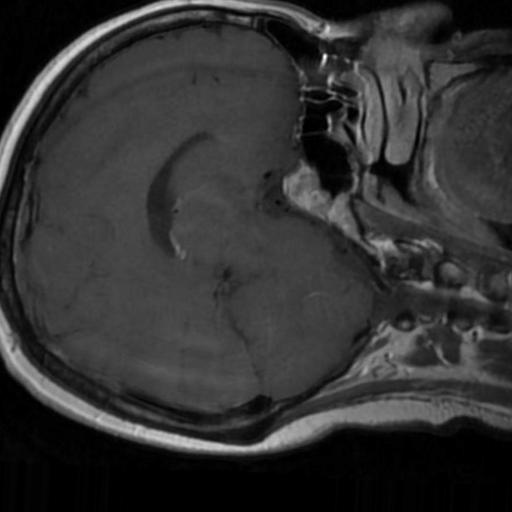
Label: brain_tumor